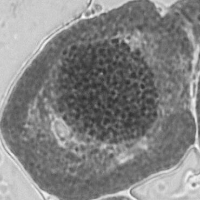
Label: prophase